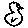
Label: bird